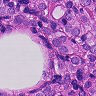
Metastatic tissue present: yes